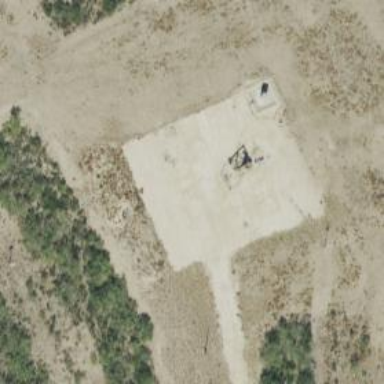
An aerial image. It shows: Petroleum well.